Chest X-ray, PA view. Patient: 45 years old, sex M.
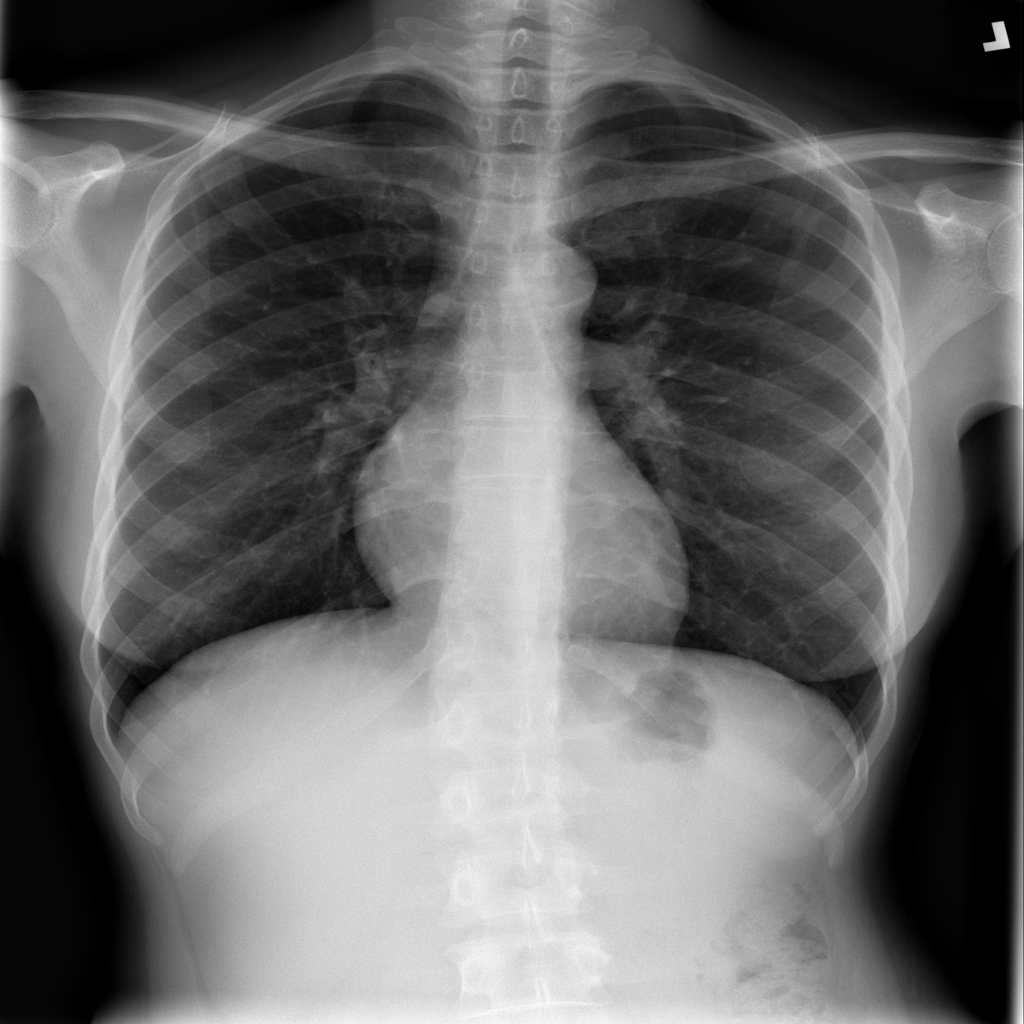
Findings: No Finding